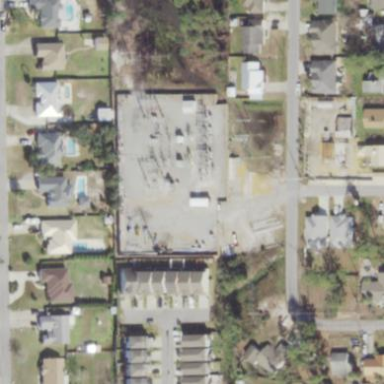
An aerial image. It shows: Outdoor distribution power substation.